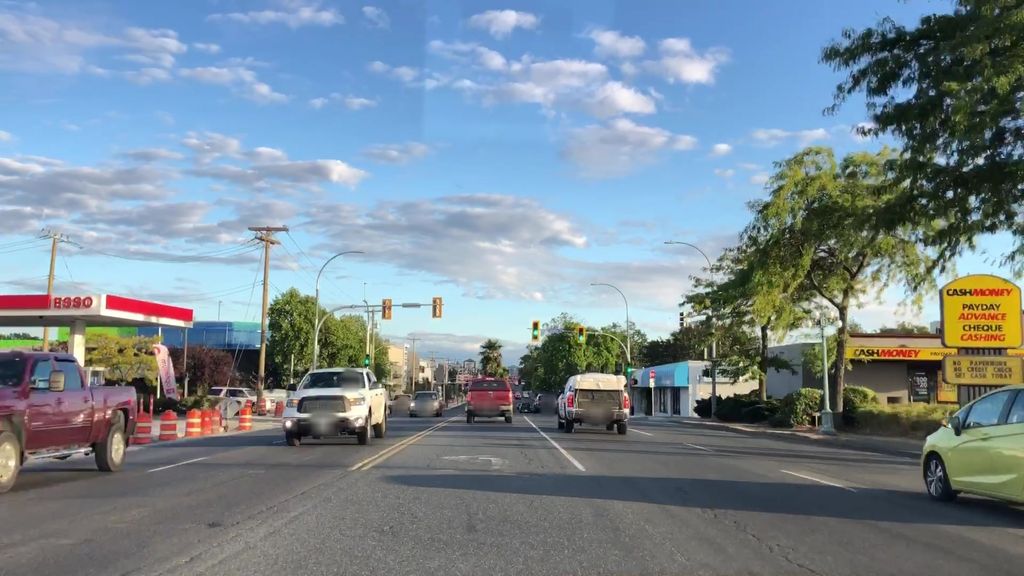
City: victoria